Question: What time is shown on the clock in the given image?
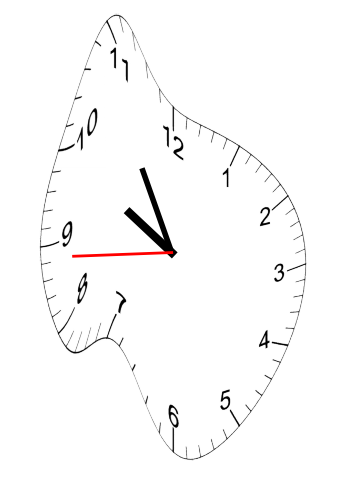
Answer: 09:54:44